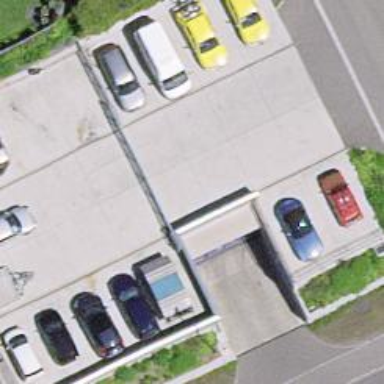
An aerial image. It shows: Parking entrance.